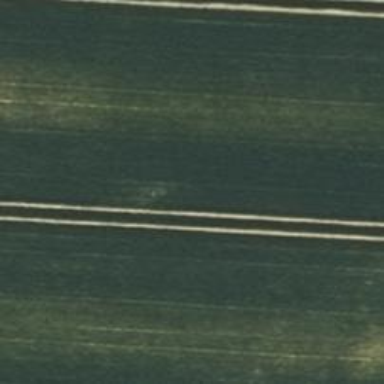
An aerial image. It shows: Minor power line with three cables.